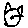
Label: cat